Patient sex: F
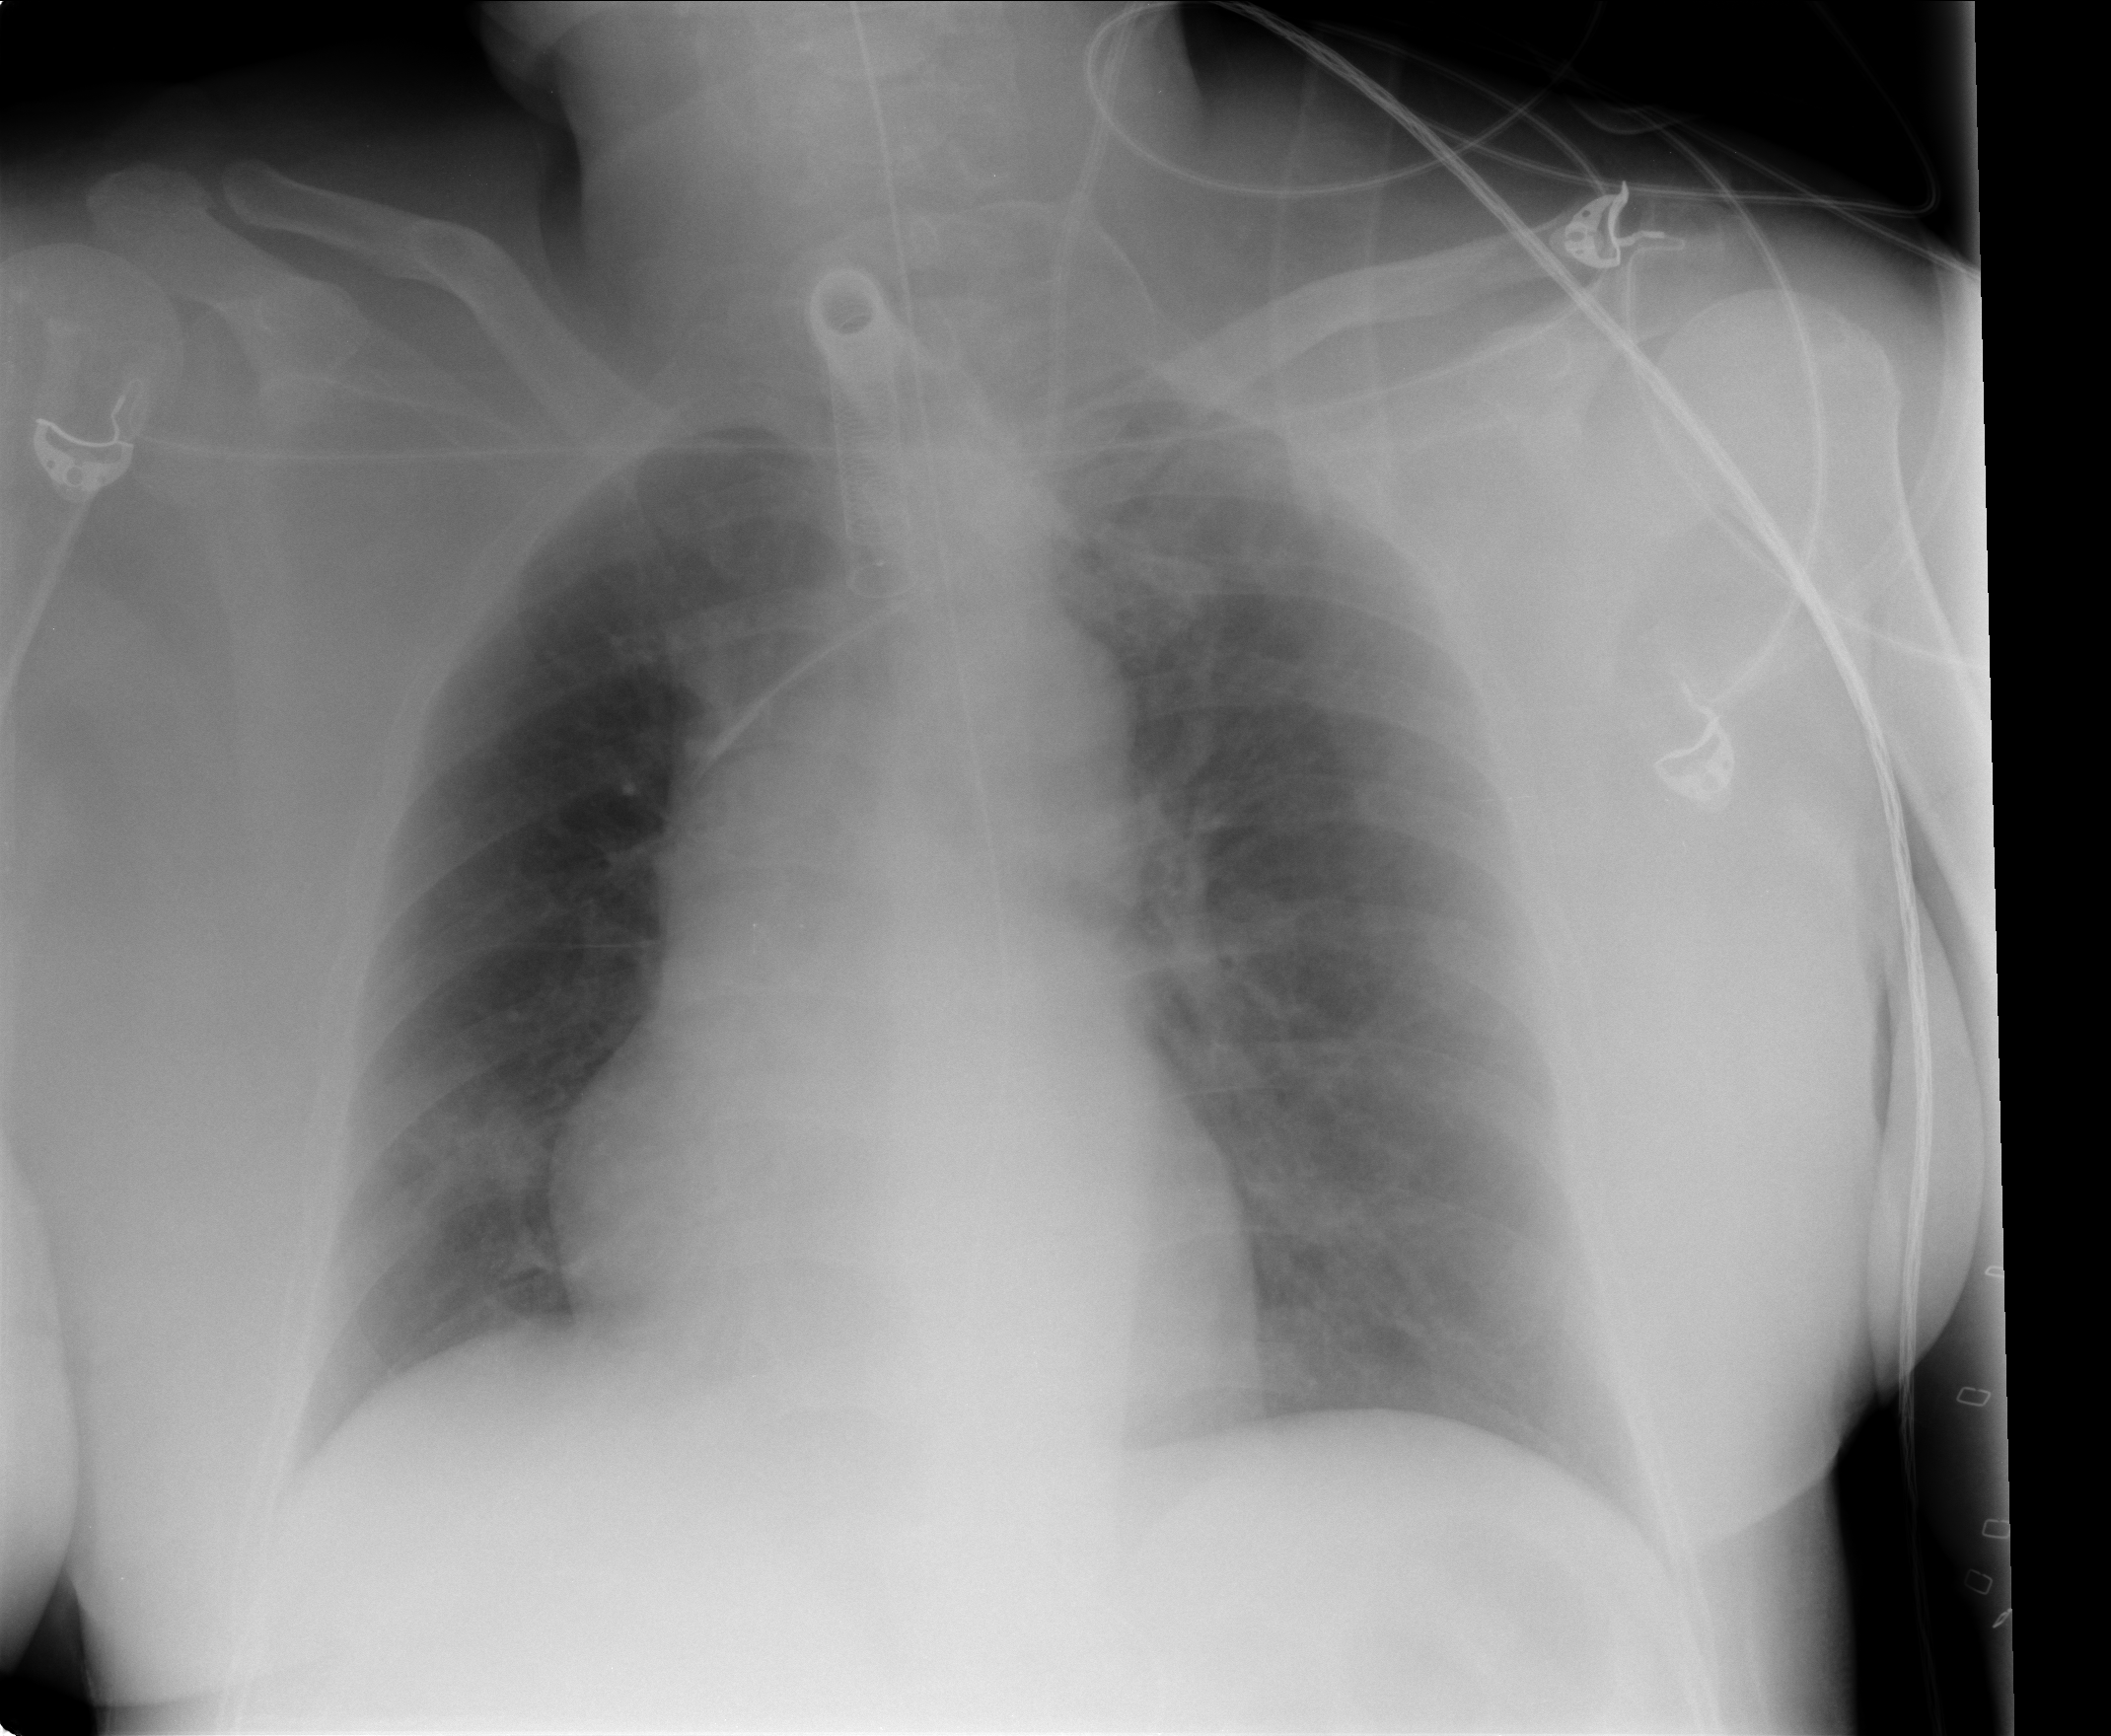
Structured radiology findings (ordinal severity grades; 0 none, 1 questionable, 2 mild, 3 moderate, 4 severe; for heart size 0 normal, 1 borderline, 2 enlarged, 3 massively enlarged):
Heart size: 0
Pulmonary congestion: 0
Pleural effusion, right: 0
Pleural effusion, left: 0
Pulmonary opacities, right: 0
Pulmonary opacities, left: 2
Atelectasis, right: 0
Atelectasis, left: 0